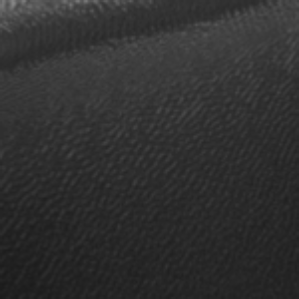
Label: frost